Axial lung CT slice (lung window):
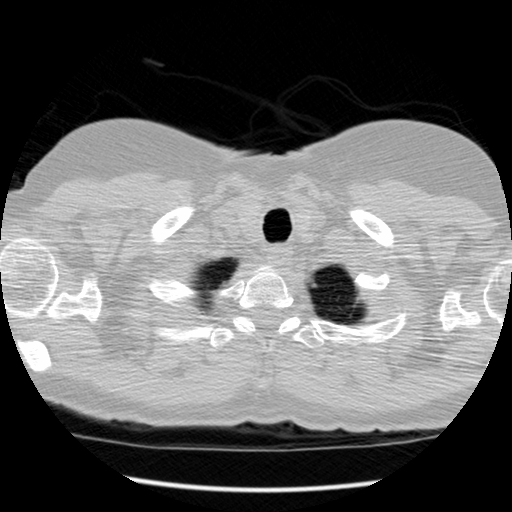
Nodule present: no